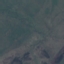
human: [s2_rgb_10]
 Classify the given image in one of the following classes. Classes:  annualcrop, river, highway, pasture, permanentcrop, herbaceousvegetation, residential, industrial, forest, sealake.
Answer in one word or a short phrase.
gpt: HerbaceousVegetation